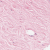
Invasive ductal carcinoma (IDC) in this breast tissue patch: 0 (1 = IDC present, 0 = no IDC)